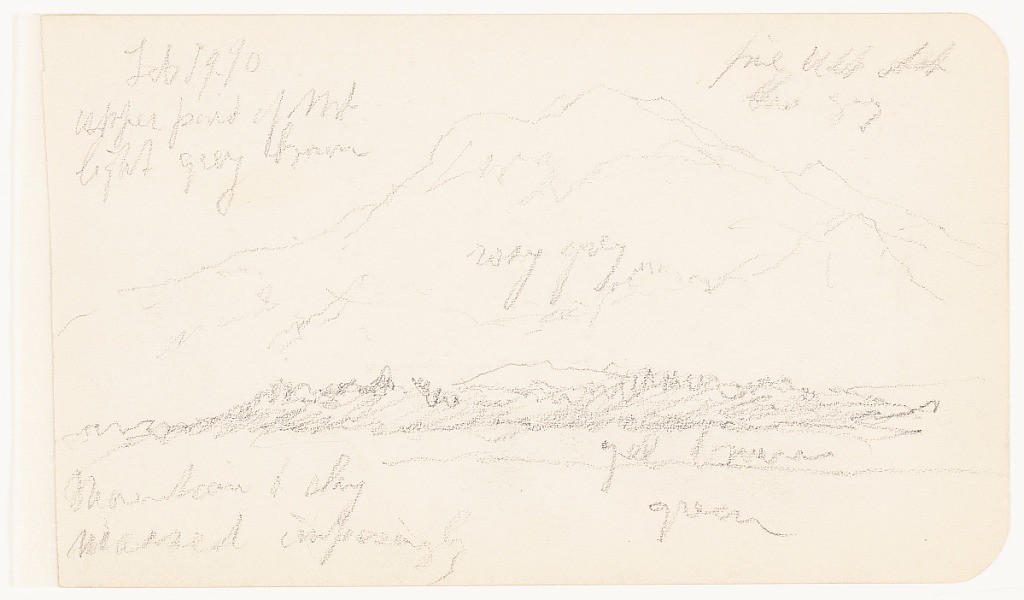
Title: Rugged Mountain, Mexico
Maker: Frederic Edwin Church, American, 1826–1900
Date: February 19, 1890
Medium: Graphite on off-white wove paper
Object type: drawing
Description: Landscape sketch showing a view of a rugged, snow-capped mountain in Mexico, possibly the volcano Iztaccihuatl viewed from near Ozumba or Cuautla. In the middle distance, a low and heavily wooded ridge stretches across the landscape at lower center. Rising in the background, the craggy and snow-capped peak of an immense mountain dominates the composition. It has several rocky ridges and pointed sub-peaks, and its snow-covered summit is, itself, extremely rugged.